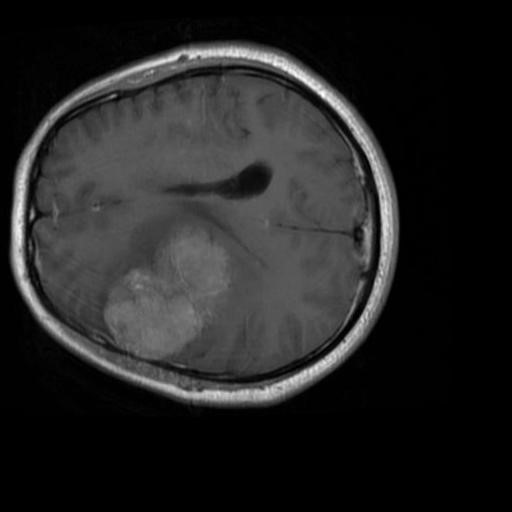
Label: brain_menin